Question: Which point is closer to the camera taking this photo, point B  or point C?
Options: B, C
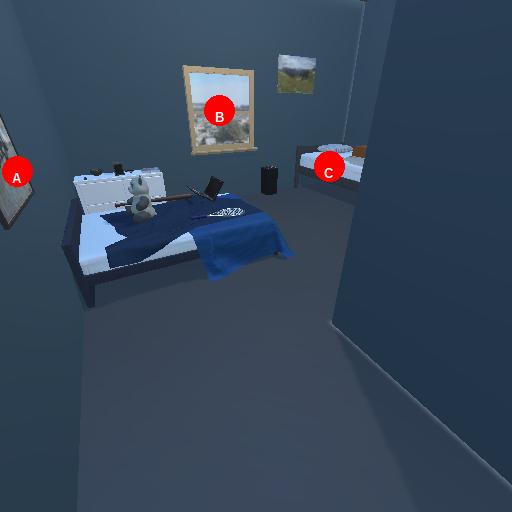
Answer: B